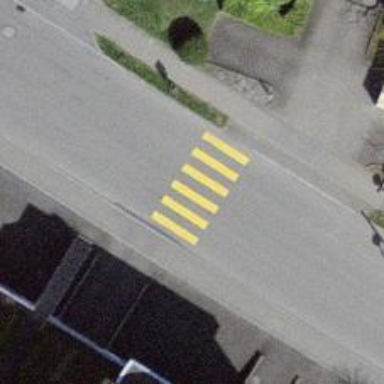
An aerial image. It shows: Uncontrolled zebra crossing with zebra markings.